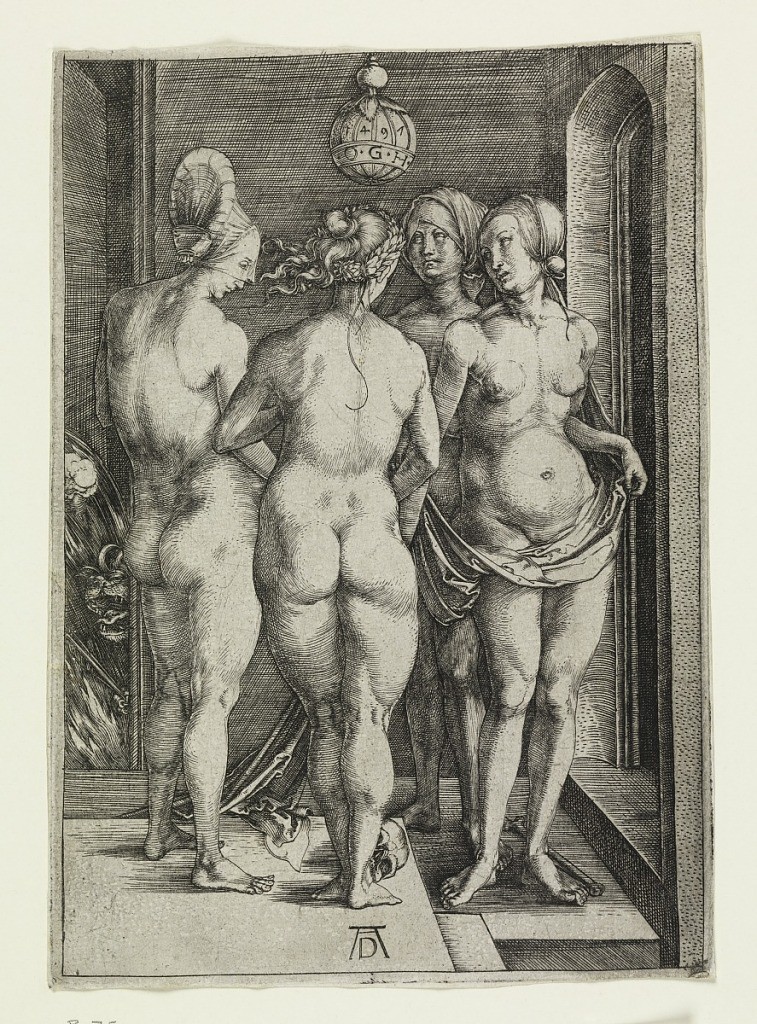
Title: Four Nude Women (The Four Witches)
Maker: Albrecht Dürer, German, 1471–1528
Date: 1497
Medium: Engraving on laid paper
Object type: Print
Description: An interior with four nude women: one, with her back to the view, wears a laurel wreath crown; another, at left, is shown in profile, facing right; the two others are seen one behind the other, at right, facing the viewer. A demon at left.